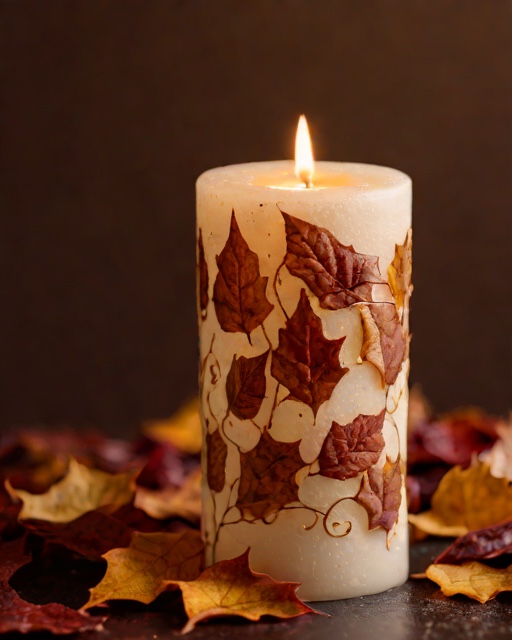
Category: Halloween